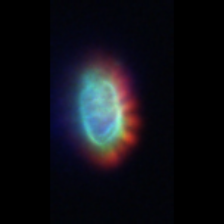
Taxon: Gyrodinium
Group: Dinoflagellates